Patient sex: M
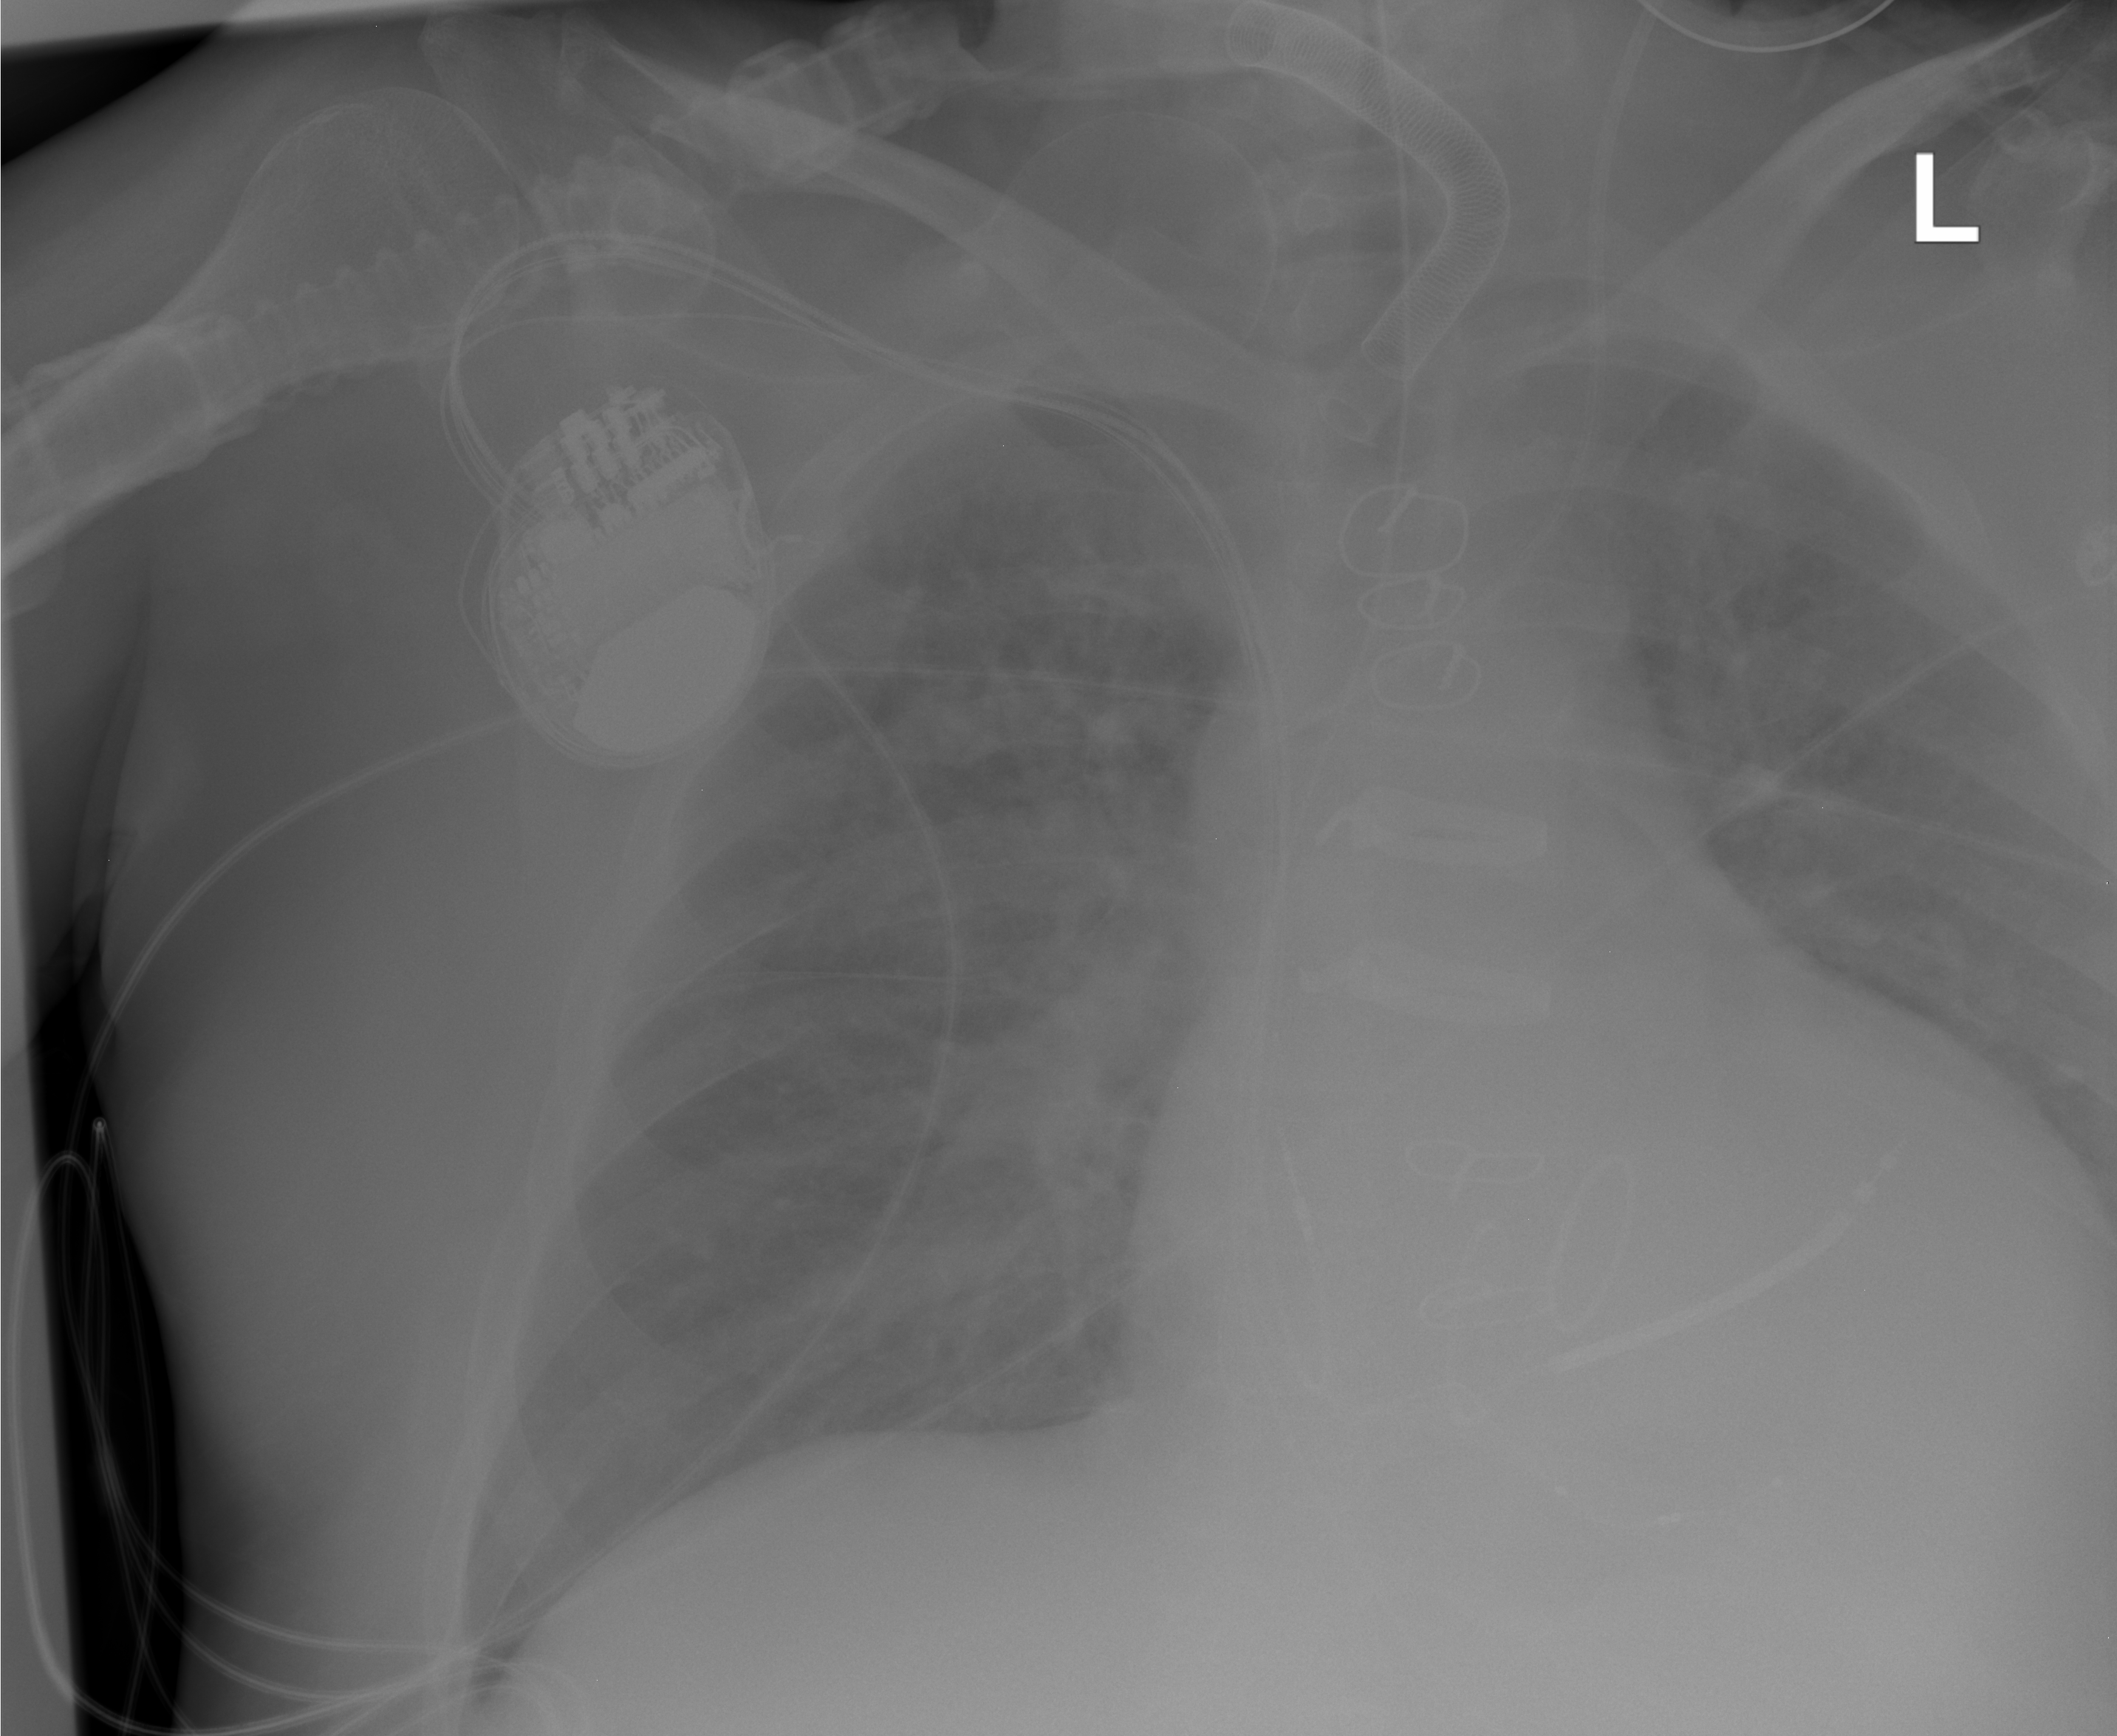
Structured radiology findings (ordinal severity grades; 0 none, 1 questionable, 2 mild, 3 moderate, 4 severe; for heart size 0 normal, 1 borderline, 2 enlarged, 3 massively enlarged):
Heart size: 2
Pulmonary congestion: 2
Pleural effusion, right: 0
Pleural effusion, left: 0
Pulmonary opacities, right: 2
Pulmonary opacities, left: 1
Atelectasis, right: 1
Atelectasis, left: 0